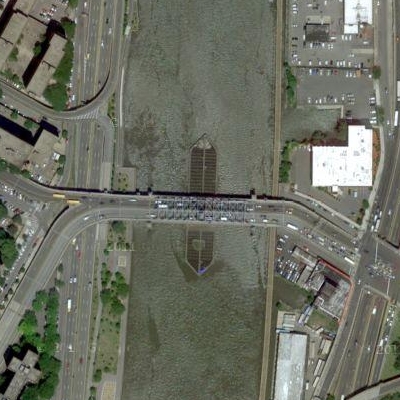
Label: dRiverLake